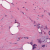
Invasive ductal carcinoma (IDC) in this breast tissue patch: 1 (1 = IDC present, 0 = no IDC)